Aerial crown-view tile of a tropical tree (Barro Colorado Island, Panama), acquired 20241216:
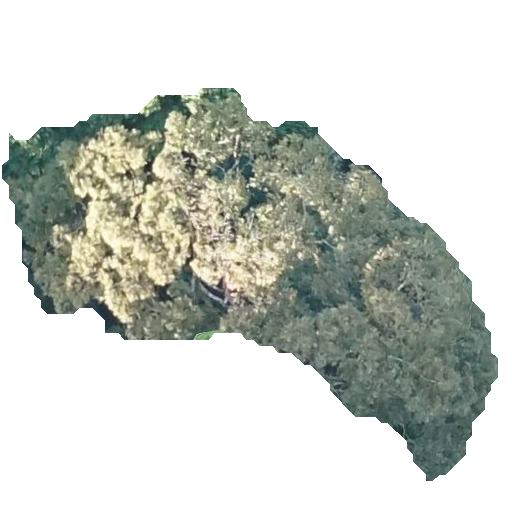
Species: Dipteryx oleifera
GBIF accepted scientific name: Dipteryx oleifera
Crown area: 148.417 m²